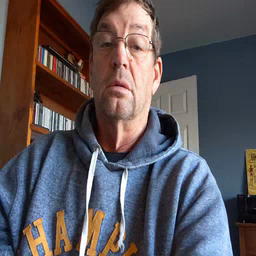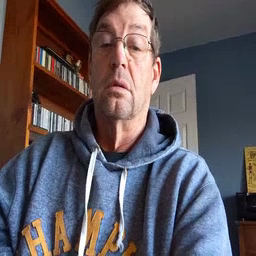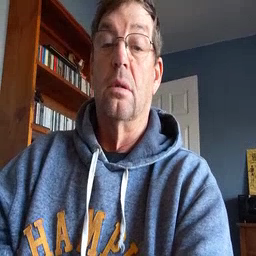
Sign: pig